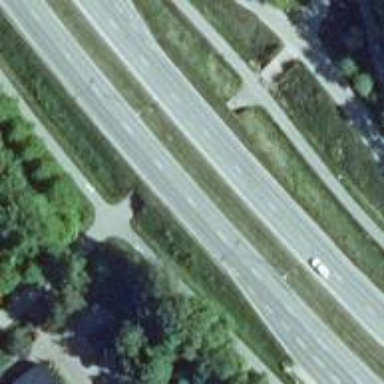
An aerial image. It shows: Asphalt road classified as primary highway.